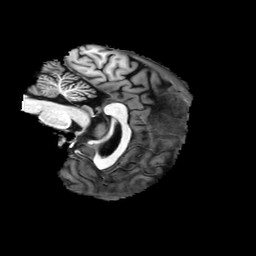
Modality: T1w
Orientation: sagittal
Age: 35
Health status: healthy
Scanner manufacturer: philips
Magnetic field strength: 3 T
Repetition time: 0.007809 s
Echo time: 0.003591 s